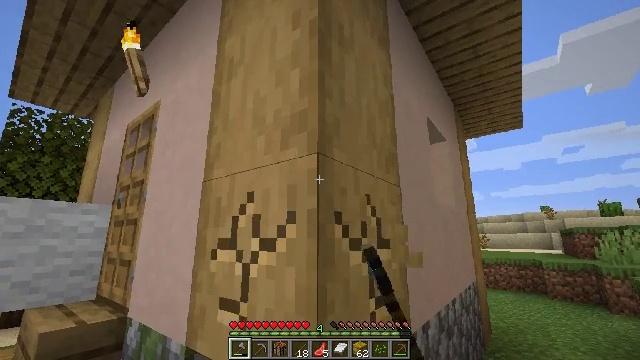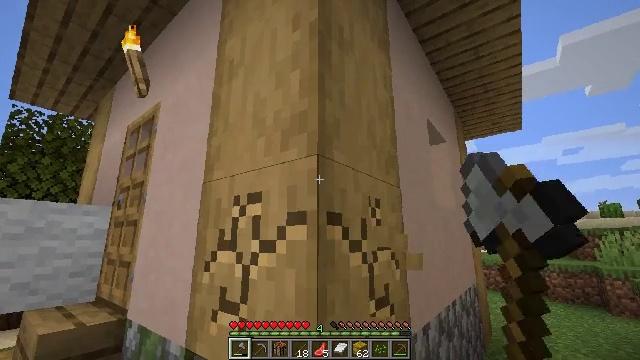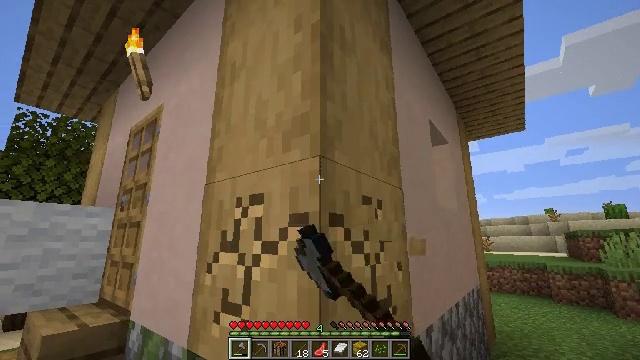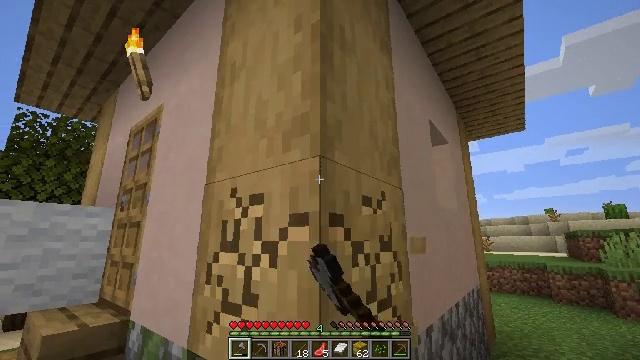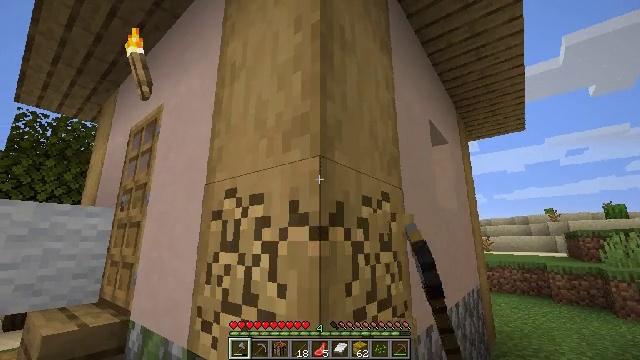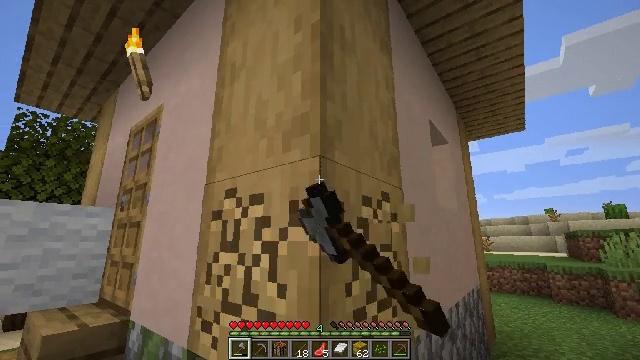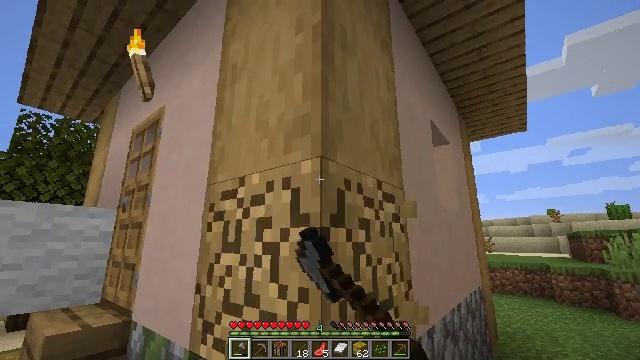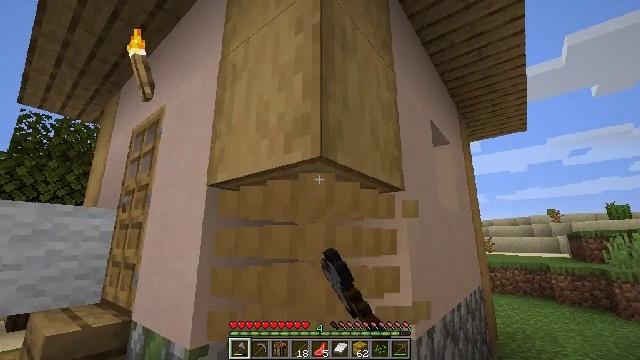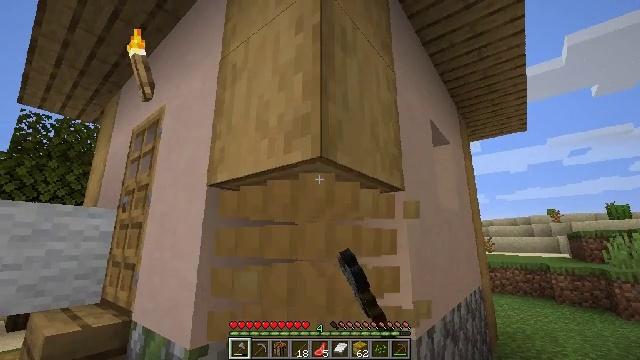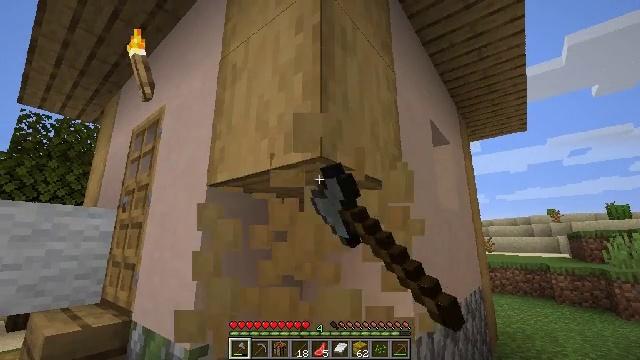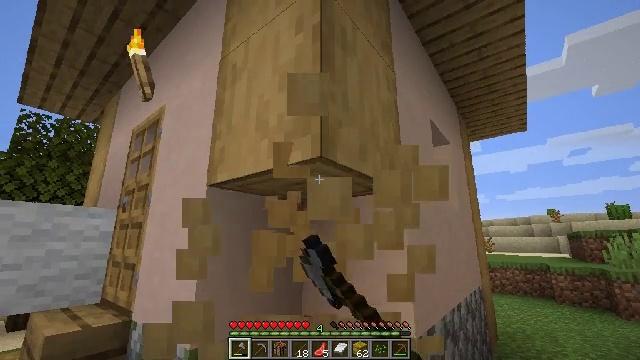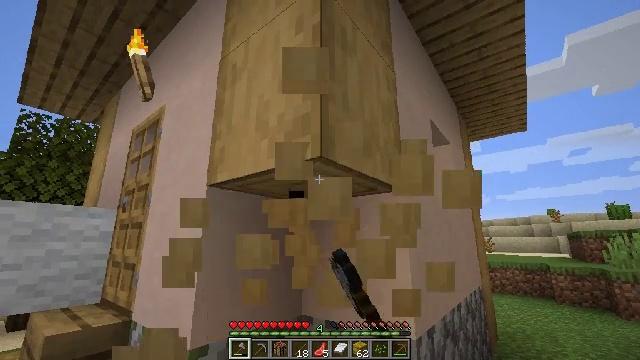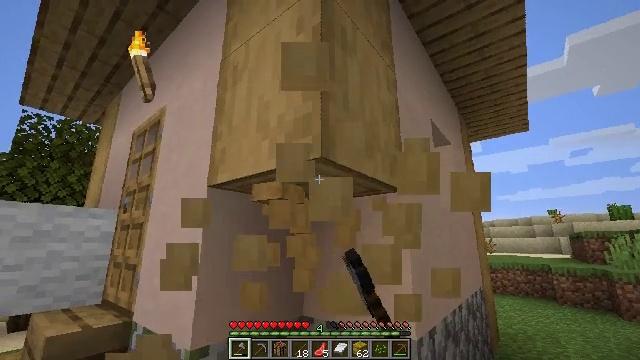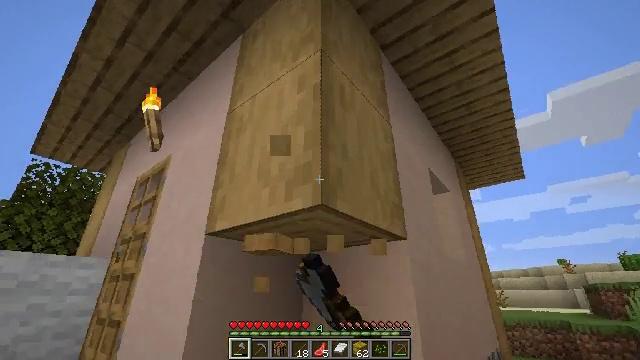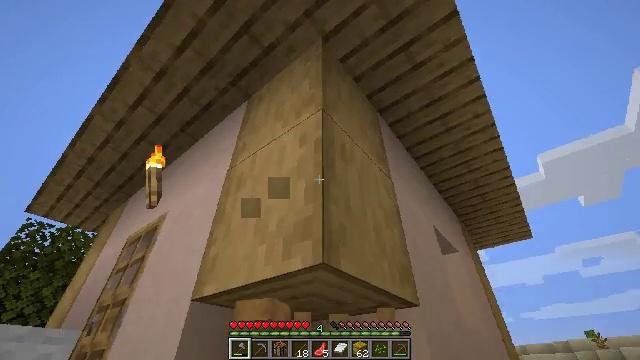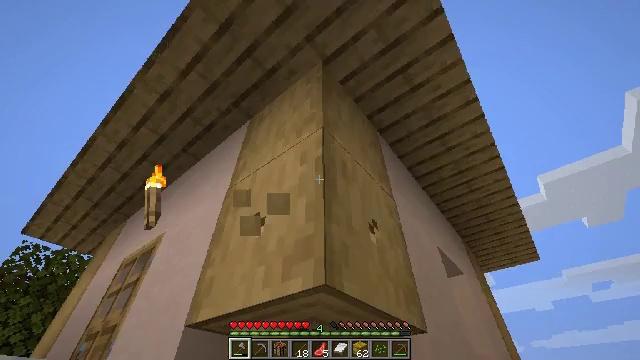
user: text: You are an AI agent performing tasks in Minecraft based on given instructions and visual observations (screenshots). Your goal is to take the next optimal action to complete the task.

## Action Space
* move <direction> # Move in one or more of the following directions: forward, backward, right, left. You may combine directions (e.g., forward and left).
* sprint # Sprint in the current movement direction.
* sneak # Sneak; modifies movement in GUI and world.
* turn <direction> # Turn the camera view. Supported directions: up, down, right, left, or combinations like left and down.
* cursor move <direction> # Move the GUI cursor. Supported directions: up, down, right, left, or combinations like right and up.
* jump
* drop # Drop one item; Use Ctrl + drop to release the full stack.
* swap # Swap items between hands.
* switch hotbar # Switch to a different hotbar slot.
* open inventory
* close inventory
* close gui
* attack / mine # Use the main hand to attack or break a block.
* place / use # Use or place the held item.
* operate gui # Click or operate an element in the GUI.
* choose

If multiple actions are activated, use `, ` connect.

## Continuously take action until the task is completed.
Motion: motion action
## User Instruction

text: Chop down the stripped oak log.
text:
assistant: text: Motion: attack / mine
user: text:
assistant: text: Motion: attack / mine
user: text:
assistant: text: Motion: attack / mine
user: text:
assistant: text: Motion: attack / mine
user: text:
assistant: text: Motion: attack / mine
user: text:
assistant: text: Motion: attack / mine
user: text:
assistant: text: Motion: attack / mine
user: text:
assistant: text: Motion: attack / mine
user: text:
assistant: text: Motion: attack / mine
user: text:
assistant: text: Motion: attack / mine
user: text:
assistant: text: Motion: attack / mine
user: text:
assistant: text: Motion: attack / mine
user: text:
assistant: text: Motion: turn up, attack / mine
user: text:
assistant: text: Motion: move forward, turn up, attack / mine
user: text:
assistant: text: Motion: move forward, turn up, attack / mine
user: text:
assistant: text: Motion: attack / mine
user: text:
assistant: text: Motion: turn right and down, attack / mine
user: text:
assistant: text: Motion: attack / mine
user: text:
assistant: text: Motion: attack / mine
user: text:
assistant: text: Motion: attack / mine
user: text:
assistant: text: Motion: turn left, attack / mine
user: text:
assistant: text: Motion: attack / mine
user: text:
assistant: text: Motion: attack / mine
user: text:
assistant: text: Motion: attack / mine
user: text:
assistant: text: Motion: attack / mine
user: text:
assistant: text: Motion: attack / mine
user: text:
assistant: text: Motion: attack / mine
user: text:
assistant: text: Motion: attack / mine
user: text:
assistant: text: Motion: attack / mine
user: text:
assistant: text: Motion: attack / mine